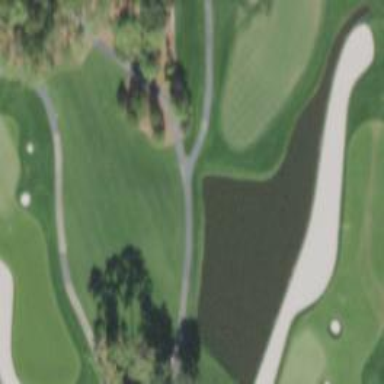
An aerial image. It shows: Water hazard on golf course. The hazard is natural water feature.